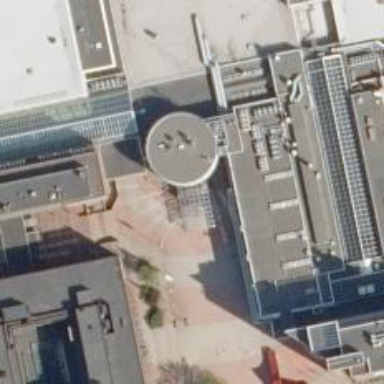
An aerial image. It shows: Convention center.